Question: I'm working on a project and I'm trying to set the table view header to a complex View. This project does not use auto layout and all constrains are handled programatically. I have a Parent View controller that contains the table view.
Here is the code for the parent view controller (Delegate and Data Source are in parent)
'''
@property (nonatomic, strong) NSMutableArray *array;
- (void)viewDidLoad
{
[super viewDidLoad];
self.array = [NSMutableArray new];
[self.array addObject:@"One"];
[self.array addObject:@"Two"];
[self.array addObject:@"Three"];
[self.array addObject:@"Four"];
[self.view addSubview:self.detailedTableView];
}
- (void)updateViewConstraints
{
[super updateViewConstraints];
NSDictionary *views = @{
@"detailedTable": self.detailedTableView,
};
[self.view addConstraints:[NSLayoutConstraint constraintsWithVisualFormat:@"H:|-0-[detailedTable]-0-|" options:0 metrics:nil views:views]];
[self.view addConstraints:[NSLayoutConstraint constraintsWithVisualFormat:@"V:|-0-[detailedTable]-0-|" options:0 metrics:nil views:views]];
constant:0.f]];
}
-(UITableView *)detailedTableView
{
if(!_detailedTableView)
{
_detailedTableView = [UITableView new];
_detailedTableView.dataSource = self;
_detailedTableView.delegate = self;
_detailedTableView.separatorStyle = UITableViewCellSeparatorStyleNone;
_detailedTableView.showsVerticalScrollIndicator = NO;
_detailedTableView.separatorInset = UIEdgeInsetsZero;
_detailedTableView.translatesAutoresizingMaskIntoConstraints = NO;
}
return _detailedTableView;
}
'''
In the child view controller that inherits from the parent, I'm trying to set the header view to a custom view that is contained in the child view controller. Here is the relevant code:
'''
@interface ChildViewController ()
@property (nonatomic, strong) UIView *testView;
@end
@implementation ChildViewController
- (void)viewDidLoad
{
[super viewDidLoad];
self.detailedTableView.tableHeaderView = self.testView;
}
-(UIView *)testView
{
if(!_testView)
{
_testView = [UIView new];
_testView.backgroundColor = [UIColor orangeColor];
_testView.translatesAutoresizingMaskIntoConstraints = NO;
}
return _testView;
}
- (void)updateViewConstraints
{
[super updateViewConstraints];
NSDictionary *views = @{
@"test" : self.testView
};
[self.view addConstraints:[NSLayoutConstraint constraintsWithVisualFormat:@"H:|-0-[test(width)]-0-|" options:0 metrics:metrics views:views]];
[self.view addConstraints:[NSLayoutConstraint constraintsWithVisualFormat:@"V:[test(100)]" options:0 metrics:metrics views:views]];
}
'''
I'm not setting the widths or heights through the frame property but rather through the constraints. However, this code produces the image below on iOS 8.1 and completely crashes on iOS 7.1
I can see that the dummy view is being added but it is not in the appropriate place to be the tableHeaderView as it is covering up the other array items in the UITable. Plus this doesn't work on iOS 7.1 as it throws this error message:
'''
*** Assertion failure in -[UITableView layoutSublayersOfLayer:], /SourceCache/UIKit_Sim/UIKit-2935.137/UIView.m:8794
2015-01-03 22:33:05.540 Saloote A[10073:607] This is where we save the application data during a exception
2015-01-03 22:33:05.541 Saloote A[10073:607] Exception: Auto Layout still required after executing -layoutSubviews. UITableView's implementation of -layoutSubviews needs to call super.
'''

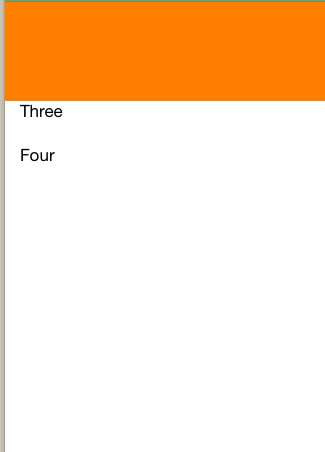
Answer: This occurs because your test's view is not subview of vc.view directly.
You can only add constraints for your child view.
You can use setFrame instead of autoLayout.